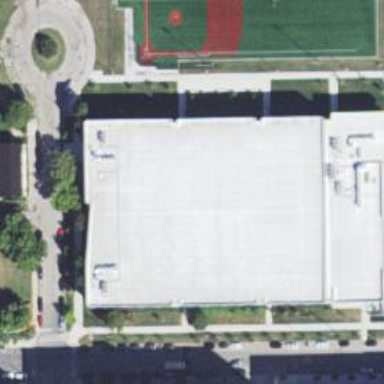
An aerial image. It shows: Sports centre building.